Question:
I would like to output the growth percentage between age 20 and age 19. I should be able to say "Height Growth = 3" (By taking the height 178 - 175) or that there was a "Height Growth = .017%" (178/175).
My code looks like this
'''
<table>
<thead><tr><td>Age</td><td>Height</td><td>Height Growth %</td><td>Weight</td></tr> </thead>
<tbody>
<?php foreach ($healthdata->result_array() as $row) {
echo "<tr><td>".$row['age']."</td><td>".$row['height']."</td><td>%</td> <td>".$row['weight']."</td></tr>"; } ?>
</tbody></table>
'''
My model looks like this
'''
function display_healthdata()
{
$healthdata = $this->db->query("select * from healthdata where id = '1' order by age desc;");
return $healthdata;
}
'''
Essentially I don't know what kind of SQL statement I can do or what code I need to write to be able to make these calculations. I also thought that it may not be possible to do this calculation on the database or in PHP and that I may need to do it on the client side instead of the server side.
Please let me know what other information I can/should add for you to be more helpful.
---
So that people finding this code are helped... The code I used for this issue was the following:
'''
SELECT t1.*, (t1.height - IFNULL(t2.height, 0)) AS growth
FROM healthdata AS t1
LEFT JOIN healthdata AS t2
ON (t2.age = (t1.age - 1))
where t1.id = '1'
group by age
'''
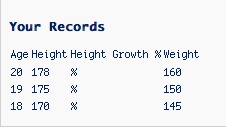
Answer: You can do it with SQL joins... I'm too tired to actually give a proper answer, but here's a link to a problem that seems similar to yours. =D
<URL>
EDIT
I'll take a crack at it. NOT guaranteed to not blow up your house; as stated I'm very tired ;)